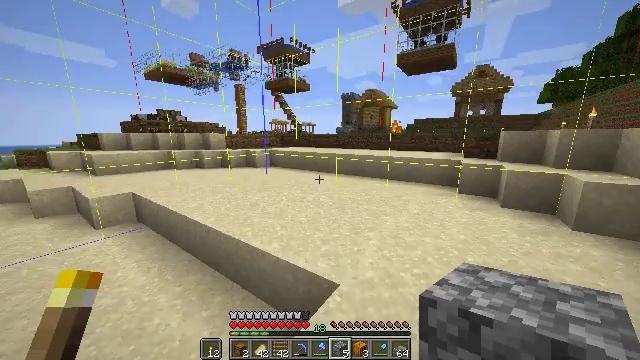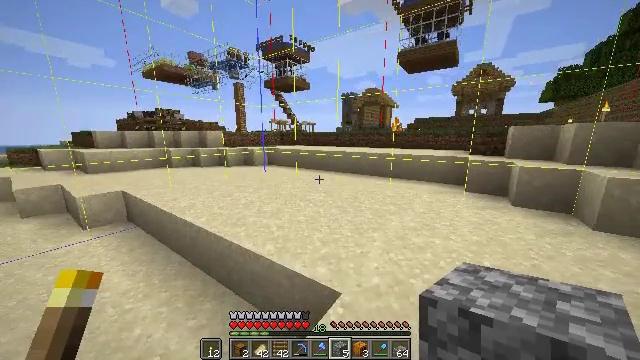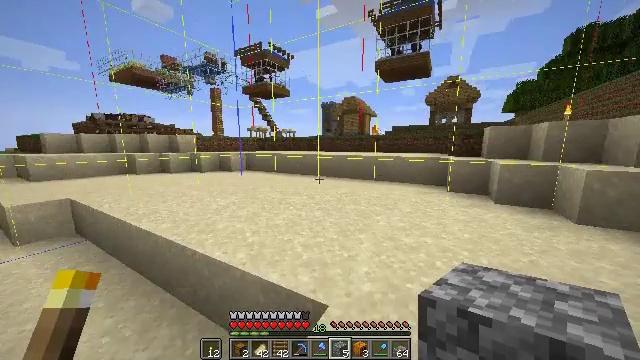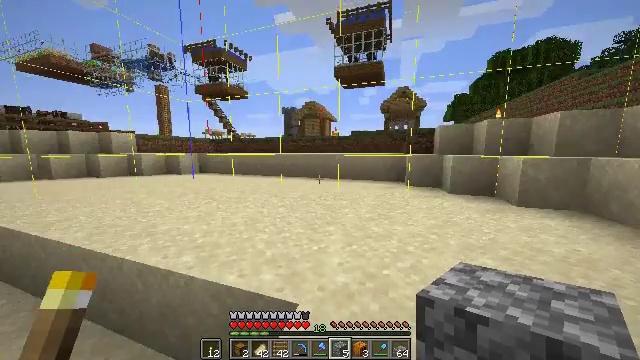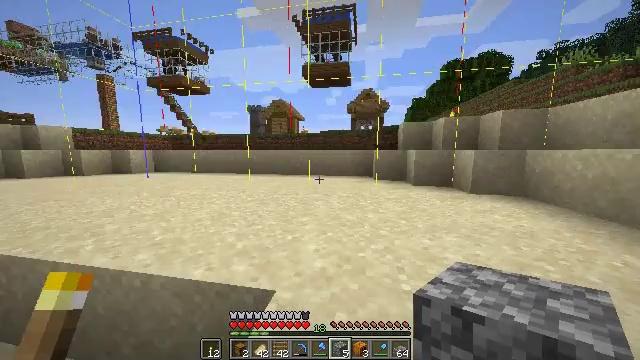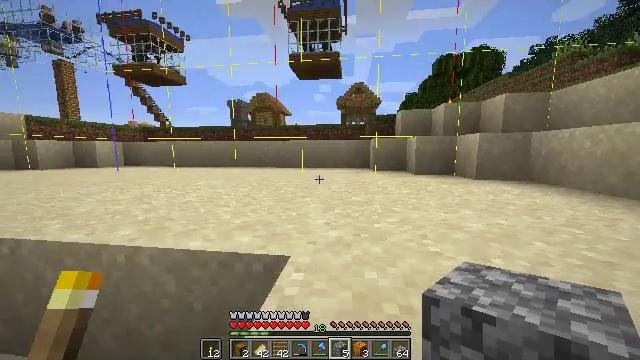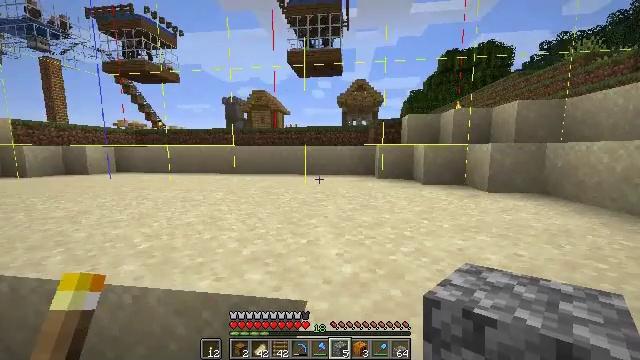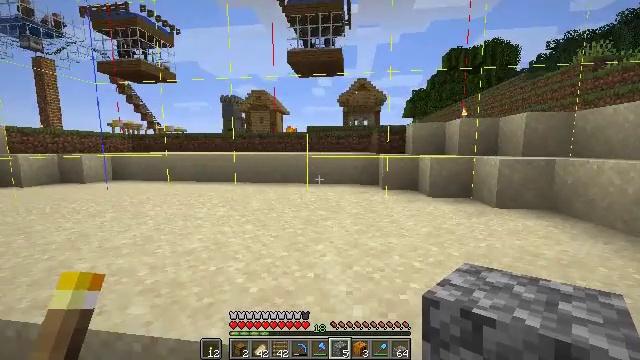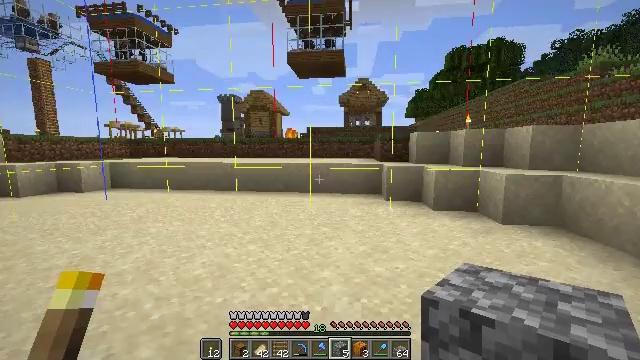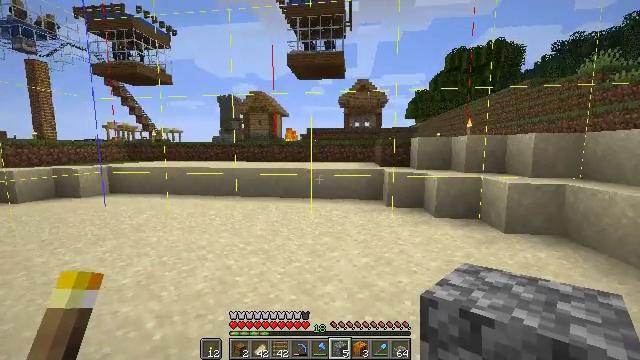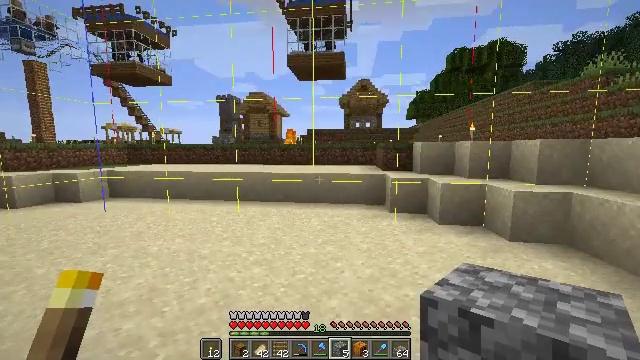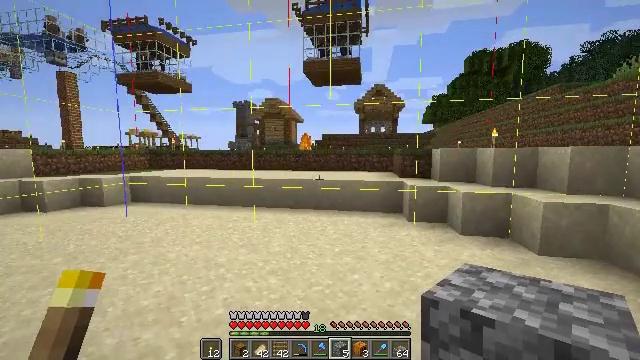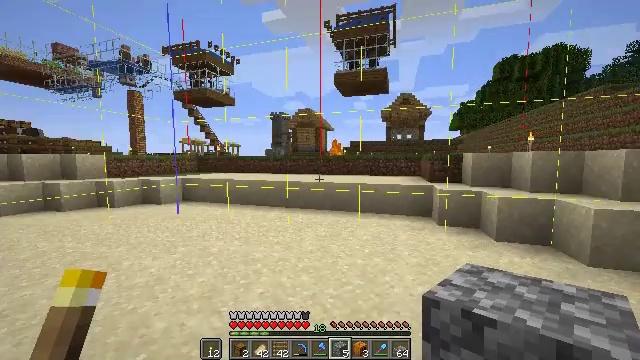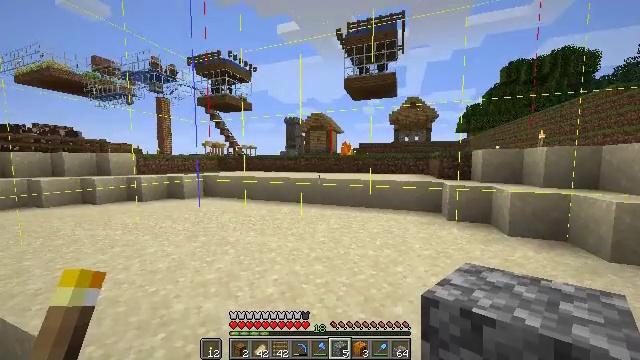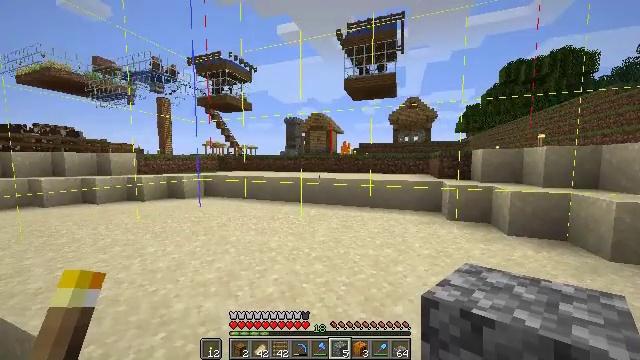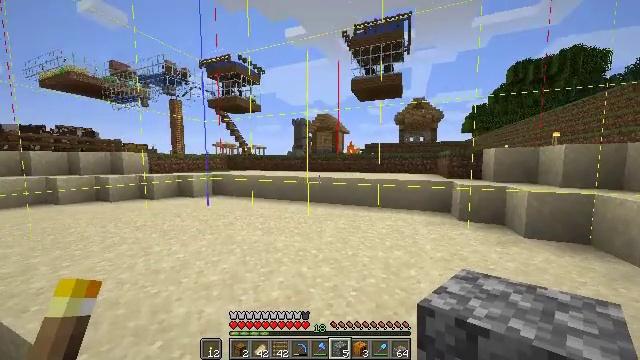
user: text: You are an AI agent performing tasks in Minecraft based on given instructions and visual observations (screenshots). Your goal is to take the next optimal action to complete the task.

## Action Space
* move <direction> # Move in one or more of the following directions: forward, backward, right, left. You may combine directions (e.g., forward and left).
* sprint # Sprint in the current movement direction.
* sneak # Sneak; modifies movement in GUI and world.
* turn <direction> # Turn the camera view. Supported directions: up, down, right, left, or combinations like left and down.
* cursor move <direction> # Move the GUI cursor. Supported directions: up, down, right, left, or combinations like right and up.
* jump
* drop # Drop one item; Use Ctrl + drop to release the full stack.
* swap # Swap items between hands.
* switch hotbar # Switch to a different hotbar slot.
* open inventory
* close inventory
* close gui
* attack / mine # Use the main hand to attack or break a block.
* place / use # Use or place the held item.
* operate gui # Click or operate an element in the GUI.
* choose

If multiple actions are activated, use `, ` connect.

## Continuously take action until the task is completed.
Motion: motion action
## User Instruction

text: Mine the soul sand in the Nether.
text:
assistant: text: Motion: move forward, jump
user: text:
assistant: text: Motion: move forward, turn right and up, jump
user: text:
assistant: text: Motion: move forward, sprint, turn right and up, jump
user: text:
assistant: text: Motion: move forward, sprint, turn right, jump
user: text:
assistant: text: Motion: move forward, sprint, turn right, jump
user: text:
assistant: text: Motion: move forward, jump
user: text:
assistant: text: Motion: move forward, jump
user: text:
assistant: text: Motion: move forward, jump
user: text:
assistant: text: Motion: move forward, jump
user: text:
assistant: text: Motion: move forward, jump
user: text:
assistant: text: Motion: move forward, sprint, turn left and up, jump
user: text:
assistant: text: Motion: move forward, sprint, turn left and up, jump
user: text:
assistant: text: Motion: move forward, sprint, turn left, jump
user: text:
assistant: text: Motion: move forward, jump
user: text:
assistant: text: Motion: move forward, turn left, jump
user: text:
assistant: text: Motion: move forward, turn left, jump
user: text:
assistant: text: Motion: move forward, jump
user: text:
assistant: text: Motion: move forward, jump
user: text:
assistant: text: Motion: move forward, sprint, jump
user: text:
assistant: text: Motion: move forward, sprint, jump
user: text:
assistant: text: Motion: move forward, jump
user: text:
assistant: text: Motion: move forward, jump
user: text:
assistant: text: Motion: move forward, jump
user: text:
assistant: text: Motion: move forward, jump
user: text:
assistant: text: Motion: move forward, jump
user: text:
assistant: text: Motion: move forward, jump
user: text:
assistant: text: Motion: no_op
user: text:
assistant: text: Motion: no_op
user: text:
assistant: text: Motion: no_op
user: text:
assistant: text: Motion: no_op